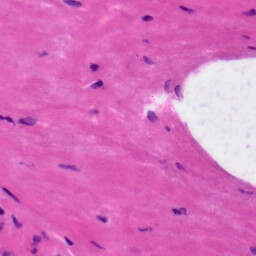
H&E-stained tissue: Tonsil